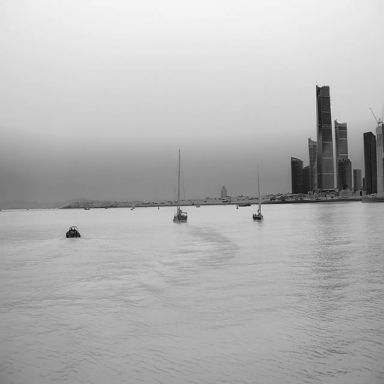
There are three container_ships in the infrared image.